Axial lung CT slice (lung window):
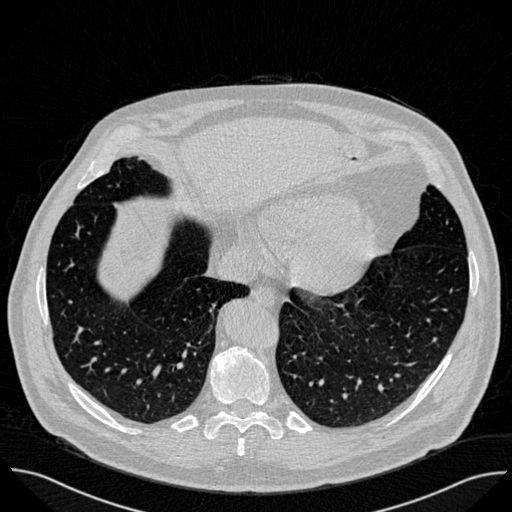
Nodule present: no